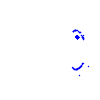
Particle: proton